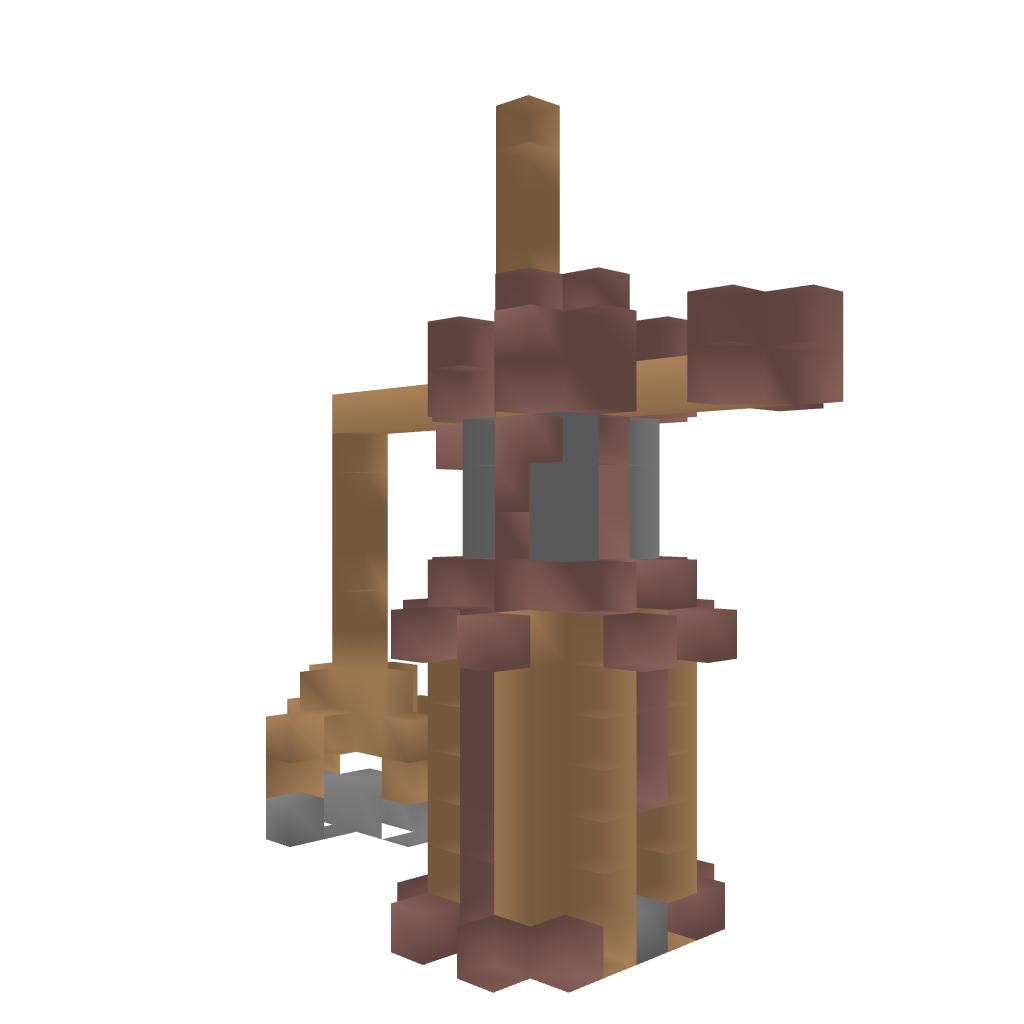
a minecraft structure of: Medieval-Cran good qualitye